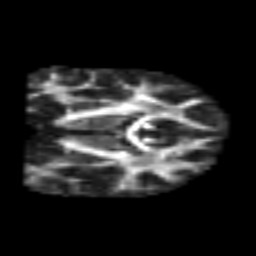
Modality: FA
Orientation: coronal
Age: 25
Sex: male
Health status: healthy